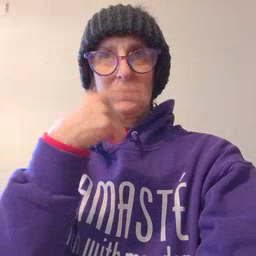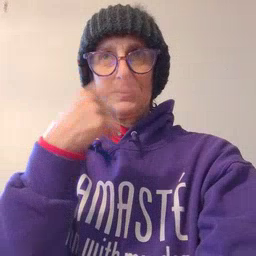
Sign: face